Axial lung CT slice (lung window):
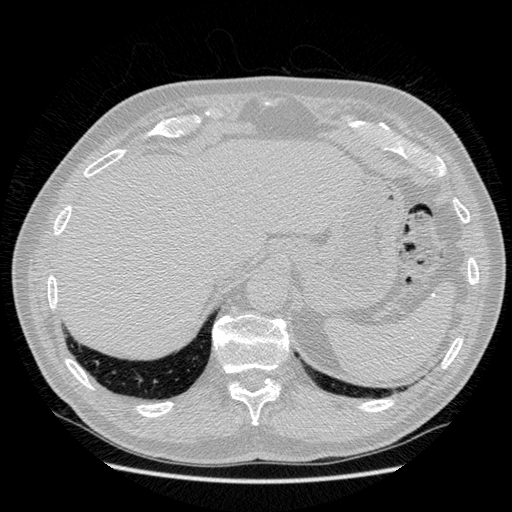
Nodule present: no